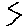
Label: zigzag